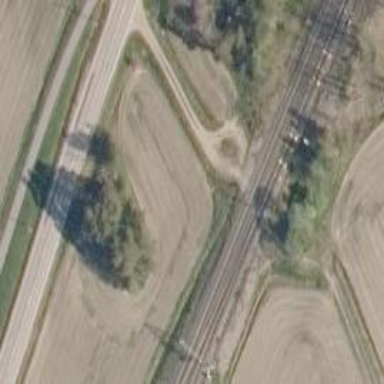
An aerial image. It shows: Railway with continuous electrified contact line.